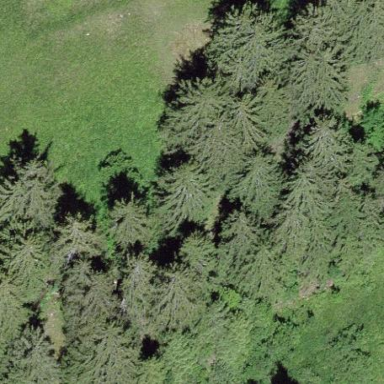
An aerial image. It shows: Forest area dominated by needle-leaved trees.